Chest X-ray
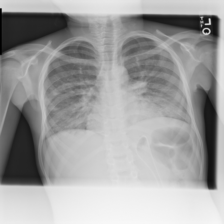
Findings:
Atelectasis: negative
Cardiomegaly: negative
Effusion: negative
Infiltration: positive
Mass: negative
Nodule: negative
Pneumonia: negative
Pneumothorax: negative
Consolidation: negative
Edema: negative
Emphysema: negative
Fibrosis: negative
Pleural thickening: negative
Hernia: negative